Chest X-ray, PA view. Patient: 70 years old, sex M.
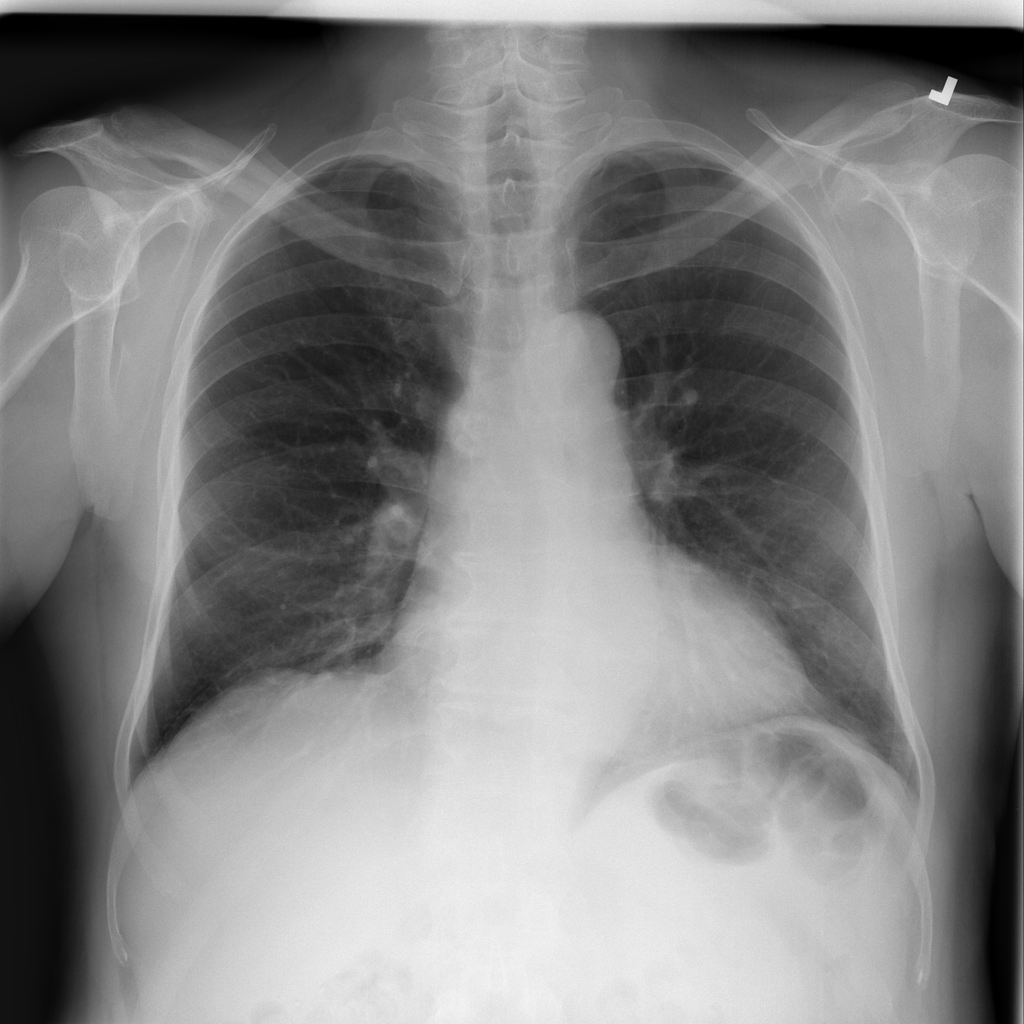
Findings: No Finding